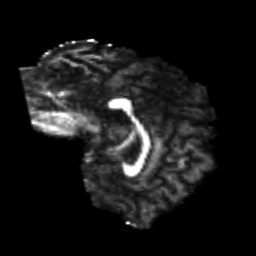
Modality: FA
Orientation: sagittal
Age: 21
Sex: male
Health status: healthy
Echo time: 0.074 s